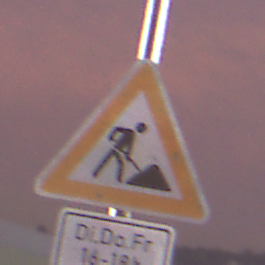
Verkehrszeichen: Arbeitsstelle
Zusatzzeichen unten: ZeitangabenMitBeschraenkungAufWochentage3
Umgebung: Outdoor, Urban
Tageszeit: SunriseSunset
Wetter: PartlyCloudy
Licht: Artificial
Jahreszeit: NotSpecified
Kontrast: HighContrast